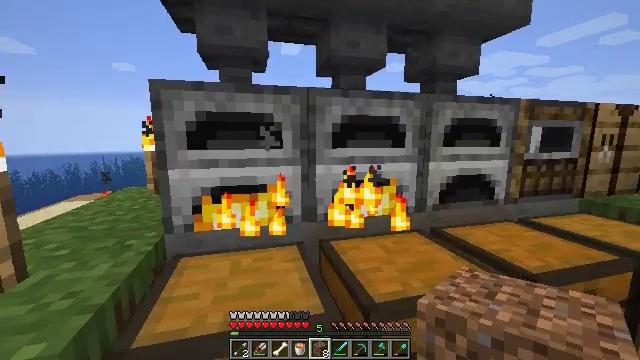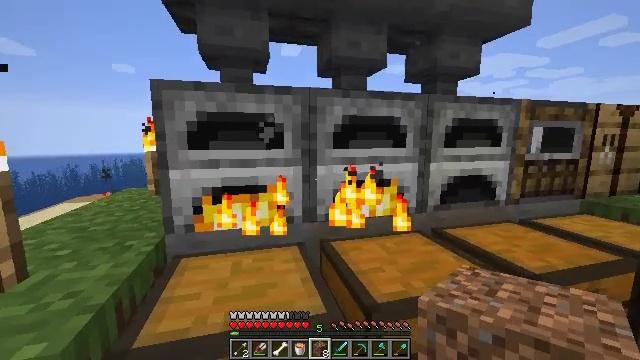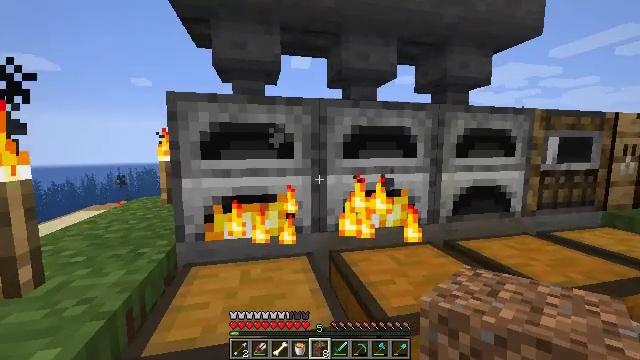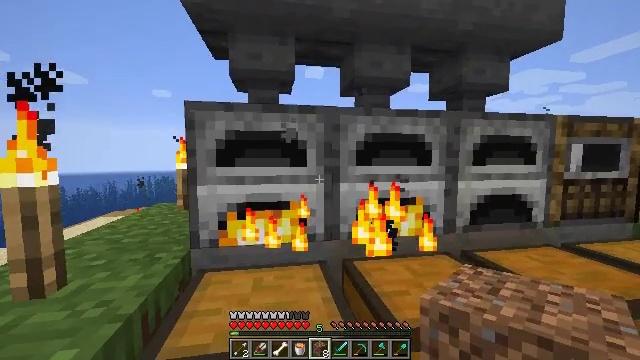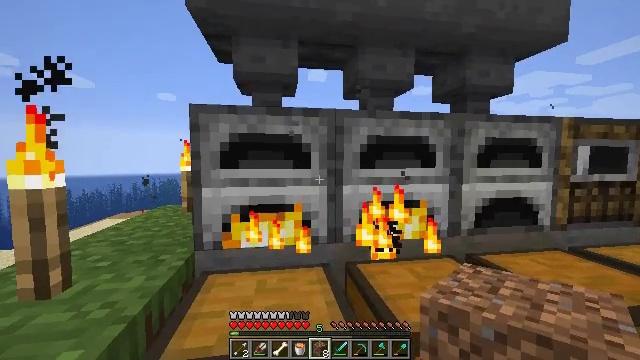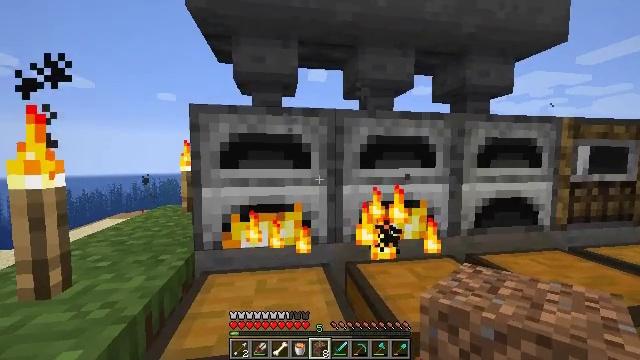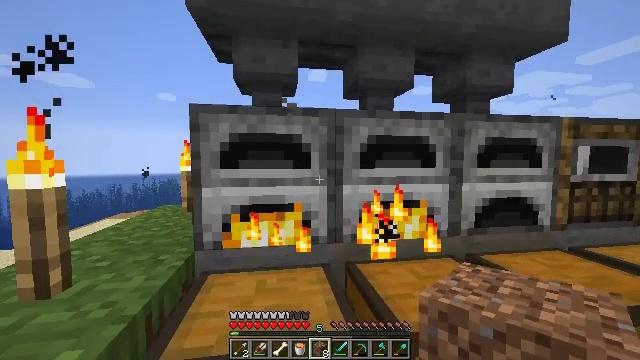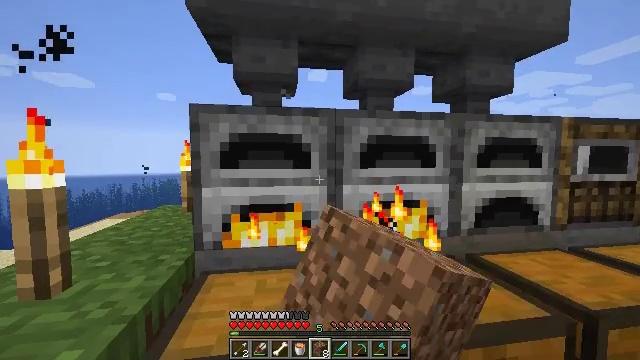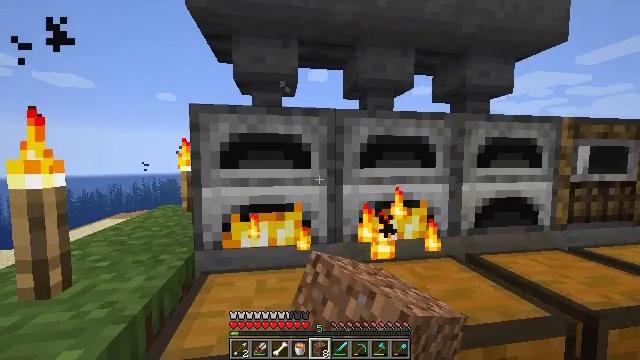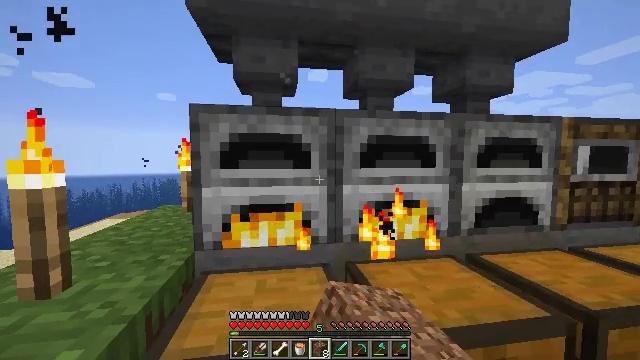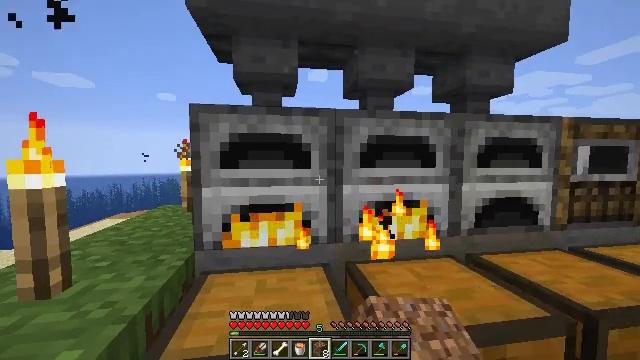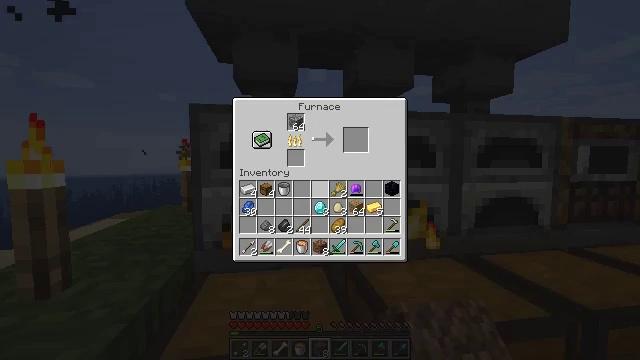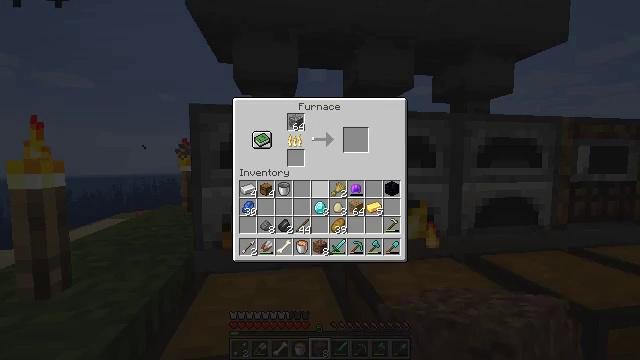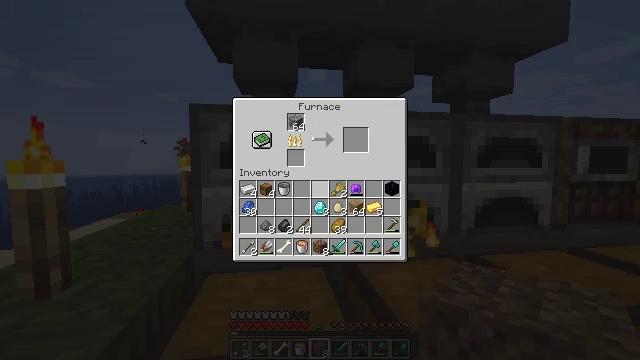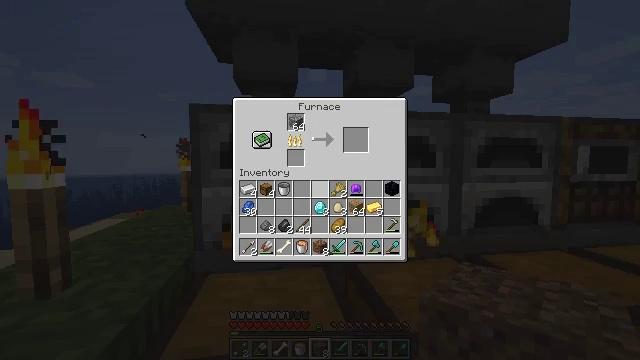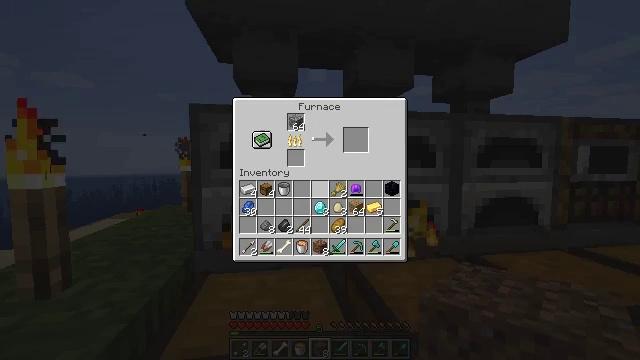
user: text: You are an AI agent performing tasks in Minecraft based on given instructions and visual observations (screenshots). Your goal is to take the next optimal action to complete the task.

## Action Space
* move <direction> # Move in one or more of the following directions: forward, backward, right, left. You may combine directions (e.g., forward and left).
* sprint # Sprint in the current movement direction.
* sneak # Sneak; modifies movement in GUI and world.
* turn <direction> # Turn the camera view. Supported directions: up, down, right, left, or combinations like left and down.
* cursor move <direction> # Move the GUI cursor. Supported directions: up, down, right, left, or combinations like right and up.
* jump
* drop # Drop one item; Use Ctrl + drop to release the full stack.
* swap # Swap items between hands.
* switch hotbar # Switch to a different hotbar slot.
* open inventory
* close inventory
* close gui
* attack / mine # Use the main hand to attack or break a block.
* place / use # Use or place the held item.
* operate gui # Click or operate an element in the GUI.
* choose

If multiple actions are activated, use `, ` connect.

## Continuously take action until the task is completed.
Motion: motion action
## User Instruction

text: Turn redstone dust into a redstone block.
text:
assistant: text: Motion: no_op
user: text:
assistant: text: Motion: turn left and up
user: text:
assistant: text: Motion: turn left and up
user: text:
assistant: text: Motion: no_op
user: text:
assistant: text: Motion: no_op
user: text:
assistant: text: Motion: use / place
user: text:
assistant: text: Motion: use / place
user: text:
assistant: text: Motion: use / place
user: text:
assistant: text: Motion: no_op
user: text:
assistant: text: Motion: no_op
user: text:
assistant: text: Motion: open gui
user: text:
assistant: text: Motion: no_op
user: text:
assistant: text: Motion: no_op
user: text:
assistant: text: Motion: no_op
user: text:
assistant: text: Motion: no_op
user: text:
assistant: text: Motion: no_op
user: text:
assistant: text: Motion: no_op
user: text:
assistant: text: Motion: no_op
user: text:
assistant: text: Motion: no_op
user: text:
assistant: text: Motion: no_op
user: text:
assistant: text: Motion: no_op
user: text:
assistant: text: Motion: no_op
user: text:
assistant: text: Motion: no_op
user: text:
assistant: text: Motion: close gui
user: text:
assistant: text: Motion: turn right
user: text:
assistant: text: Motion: turn right
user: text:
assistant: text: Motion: turn right
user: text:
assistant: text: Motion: no_op
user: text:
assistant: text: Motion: use / place
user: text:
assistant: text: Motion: use / place